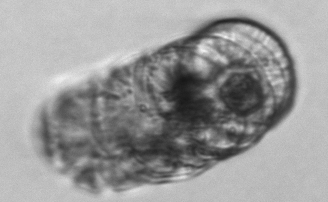
Label: Polykrikos